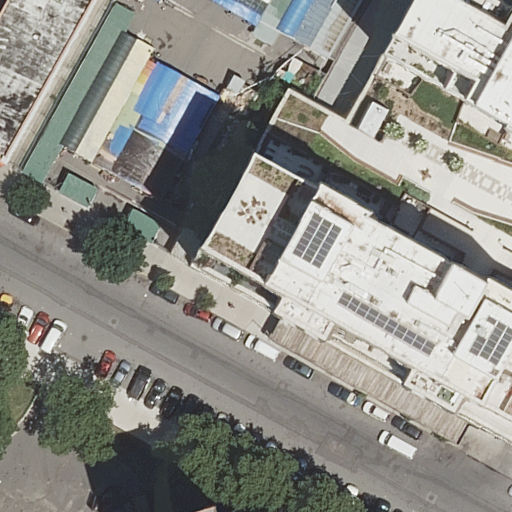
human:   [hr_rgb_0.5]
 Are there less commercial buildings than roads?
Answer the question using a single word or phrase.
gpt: yes

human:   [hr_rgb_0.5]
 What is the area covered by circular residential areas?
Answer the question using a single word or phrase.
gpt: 0m2

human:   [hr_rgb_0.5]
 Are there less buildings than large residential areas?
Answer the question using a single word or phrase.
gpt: no

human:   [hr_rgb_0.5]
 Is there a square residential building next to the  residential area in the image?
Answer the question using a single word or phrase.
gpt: no

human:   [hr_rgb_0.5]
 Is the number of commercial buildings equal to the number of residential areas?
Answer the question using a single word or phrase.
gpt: no

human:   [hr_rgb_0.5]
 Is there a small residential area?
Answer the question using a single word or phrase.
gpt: no

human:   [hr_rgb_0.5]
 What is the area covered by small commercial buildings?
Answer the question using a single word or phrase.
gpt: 0m2

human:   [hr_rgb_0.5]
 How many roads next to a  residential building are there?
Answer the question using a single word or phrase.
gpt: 2

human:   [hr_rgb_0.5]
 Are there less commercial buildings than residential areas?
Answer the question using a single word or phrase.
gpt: yes

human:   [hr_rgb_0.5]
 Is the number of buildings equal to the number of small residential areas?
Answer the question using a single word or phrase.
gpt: no

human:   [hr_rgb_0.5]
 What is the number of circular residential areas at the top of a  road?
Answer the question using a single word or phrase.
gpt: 0

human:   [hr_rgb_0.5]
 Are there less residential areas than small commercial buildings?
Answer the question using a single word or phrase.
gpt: no

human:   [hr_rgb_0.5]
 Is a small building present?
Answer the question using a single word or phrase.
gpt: yes

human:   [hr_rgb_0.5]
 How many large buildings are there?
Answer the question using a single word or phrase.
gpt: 1

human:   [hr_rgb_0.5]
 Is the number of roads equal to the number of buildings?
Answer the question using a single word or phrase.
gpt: no

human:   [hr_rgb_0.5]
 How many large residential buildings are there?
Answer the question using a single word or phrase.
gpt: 1

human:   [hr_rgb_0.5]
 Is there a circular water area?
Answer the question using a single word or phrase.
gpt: no

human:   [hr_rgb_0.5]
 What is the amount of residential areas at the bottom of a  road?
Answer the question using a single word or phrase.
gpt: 1

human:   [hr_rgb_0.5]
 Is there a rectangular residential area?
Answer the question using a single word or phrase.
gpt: yes

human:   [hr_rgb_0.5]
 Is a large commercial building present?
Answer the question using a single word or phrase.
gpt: no

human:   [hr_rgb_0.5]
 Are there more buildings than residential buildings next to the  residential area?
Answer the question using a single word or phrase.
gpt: no

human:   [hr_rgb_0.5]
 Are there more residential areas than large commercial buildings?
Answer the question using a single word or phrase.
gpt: yes

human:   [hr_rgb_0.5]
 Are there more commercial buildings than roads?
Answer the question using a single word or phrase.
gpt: no

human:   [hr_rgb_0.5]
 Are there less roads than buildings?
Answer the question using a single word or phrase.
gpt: yes

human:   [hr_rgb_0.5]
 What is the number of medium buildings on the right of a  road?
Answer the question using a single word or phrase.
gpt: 0

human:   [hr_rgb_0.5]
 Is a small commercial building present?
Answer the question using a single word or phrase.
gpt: no

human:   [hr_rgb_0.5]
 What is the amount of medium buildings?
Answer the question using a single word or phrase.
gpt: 1

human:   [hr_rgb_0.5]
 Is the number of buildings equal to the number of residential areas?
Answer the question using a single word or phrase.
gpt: no

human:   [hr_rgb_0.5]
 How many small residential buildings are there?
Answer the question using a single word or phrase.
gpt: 1

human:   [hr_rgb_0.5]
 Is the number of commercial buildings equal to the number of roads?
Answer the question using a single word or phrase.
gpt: no

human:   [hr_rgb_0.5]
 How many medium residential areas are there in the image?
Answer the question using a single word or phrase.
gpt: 0

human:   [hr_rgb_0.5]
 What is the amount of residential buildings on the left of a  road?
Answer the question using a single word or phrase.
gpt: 1

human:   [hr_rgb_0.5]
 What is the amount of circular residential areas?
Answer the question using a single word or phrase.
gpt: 0

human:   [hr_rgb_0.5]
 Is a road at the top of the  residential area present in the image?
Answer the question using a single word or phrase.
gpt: yes

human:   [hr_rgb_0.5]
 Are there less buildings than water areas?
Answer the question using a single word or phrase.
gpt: no

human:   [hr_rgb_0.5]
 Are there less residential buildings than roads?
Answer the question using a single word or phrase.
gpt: no